Question: Sometimes when visiting the website in question, the website is displaying gibberish on the screen instead of the actual website.

Most of the time is is perfectly fine. This is happening intermittently and is very hard to reproduce. The site is built with Joomla 2.5.8 running PHP 5.4.4 on LiteSpeed V5.5 with MySQL 5.5.28-rel29.3.
It appears to be an encoding issue. I have checked that the server sends the correct encoding UTF-8 in the headers. But I'm not sure what else I should be checking.
Any guidance on how to troubleshoot this kind of issue is much appreciated.
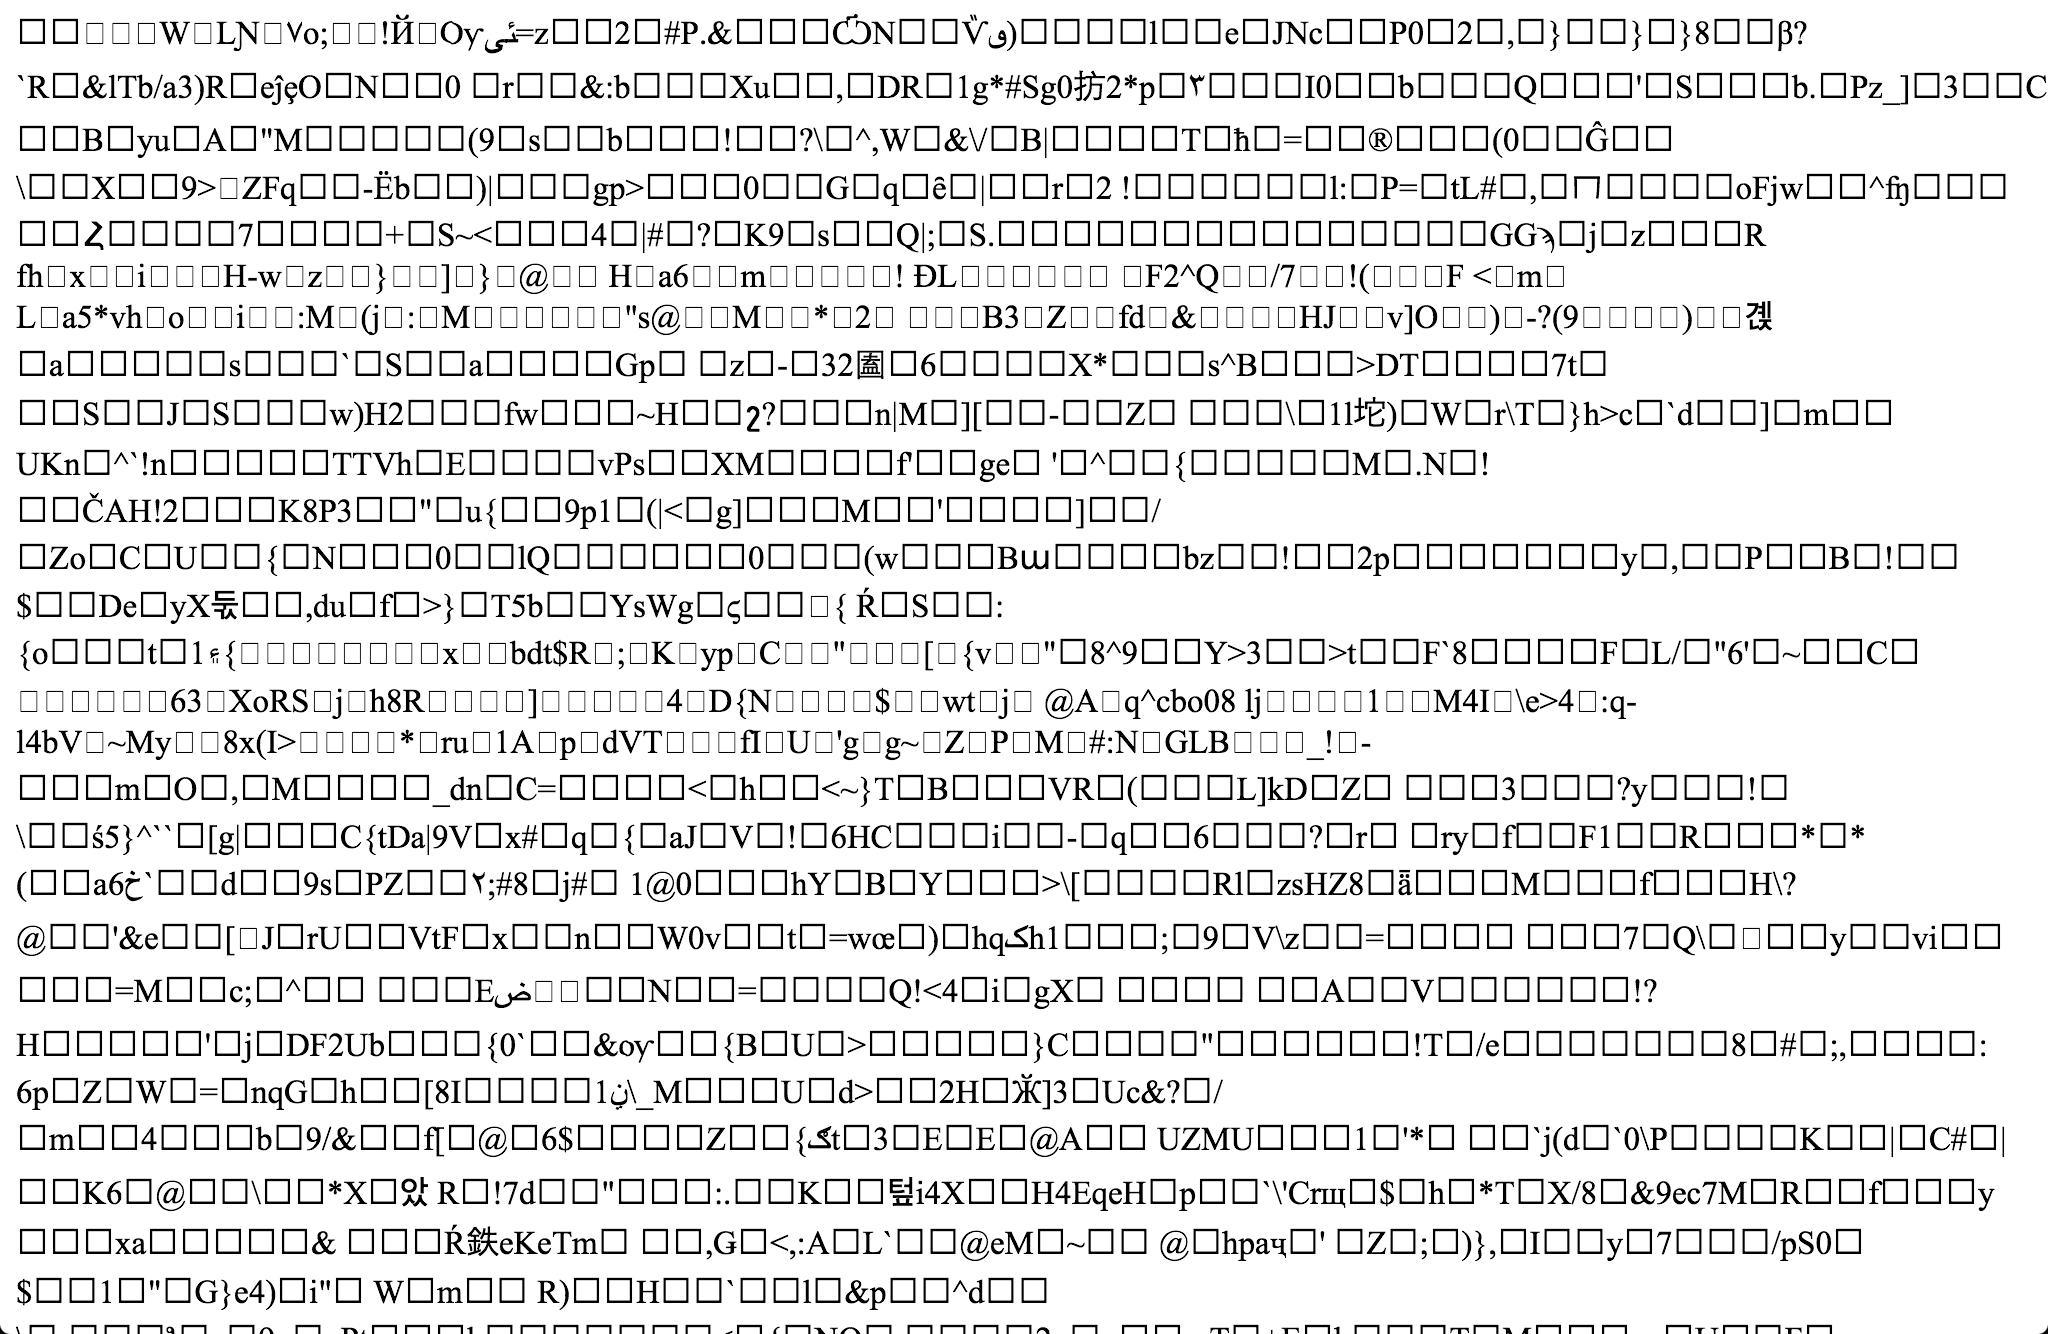
Answer: try to turn off gzip (both Joomla and server), and files compression (if you have such plugins / templates with such support).
If problem will not solve try to turn off cache.